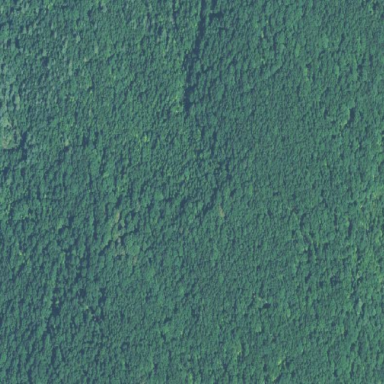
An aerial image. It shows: Nature reserve within forested area.